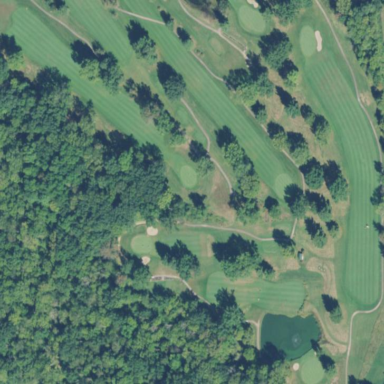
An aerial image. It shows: Grassy area designated as golf fairway.